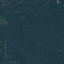
Label: Forest